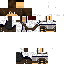
A female human skin with dark skin, wearing brown long hair dressed in a blue hoodie and brown pants, featuring a closed mouth.